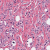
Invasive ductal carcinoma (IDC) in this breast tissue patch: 1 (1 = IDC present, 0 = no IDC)